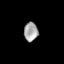
Tissue: skin
Cell type: Others
Senescence score: 0.7942
Nuclear area (px): 261
Mean DAPI intensity: 164.307